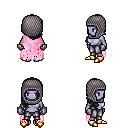
a pixel art fantasy rpg character, female body template, dark elf, purple skin, pink tattered cape, metal pants, raven right-swept hairstyle, chain hood, metal gloves, gold boots, four views (front, back, left, right), 2x2 character sprite sheet, small pixel art, hard edges, no anti-aliasing